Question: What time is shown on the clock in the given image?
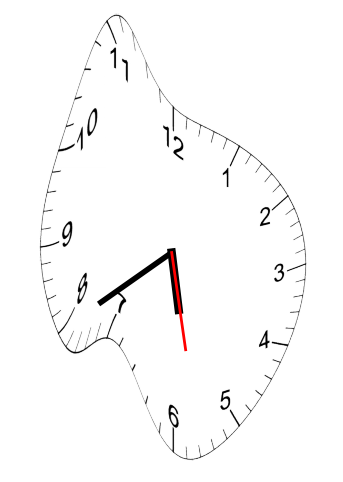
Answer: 05:39:28